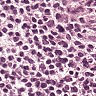
Metastatic tissue present: no